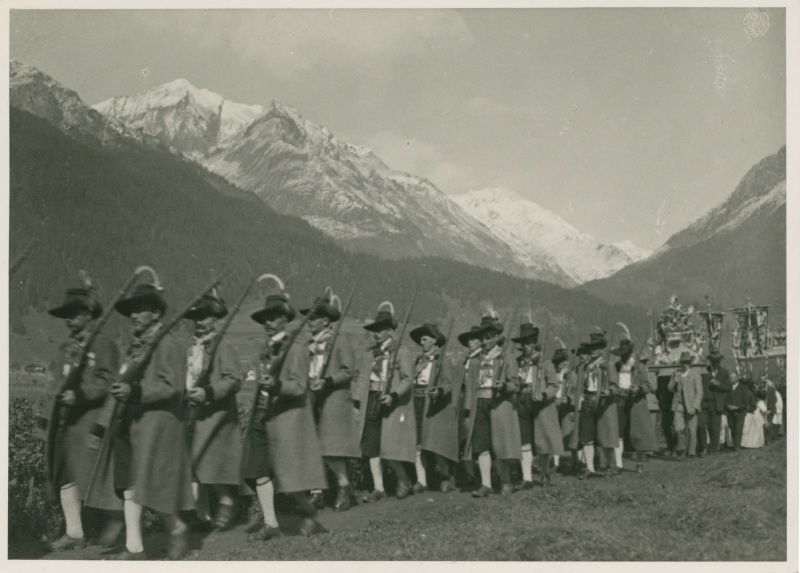
Institution: Österreichisches Museum für Volkskunde Wien
Schlagwörter: berg, himmel, bäume, frauen, landschaft, menschen, hut, hüte, männer, schnee, weg, wiese, bart, bärte, hemd, federn, tragen, mantel, musik, tal, berge, gebirge, zug, soldaten, foto, fotografie, strümpfe, kreuz, religion, alpen, kälte, schwarzweiß, waffen, waffe, mäntel, reihe, trohn, armee, jagd, tracht, pfarrer, jäger, gewehr, monstranz, trachten, prozession, umzug, gewehre, marschieren, vergangenheit, fahrt, strümfe, formation, schützenverein, brauchtum, doppelreihen, pilger, fronleichnam, schützen, lärm, gewhr, gebirgsjäger, federhüte, landschaf, großglockner, kals, graftracht, albhörner, konservatismus, fronleichnamsumzug, schützengarde, qkamarden, gamsbart berge